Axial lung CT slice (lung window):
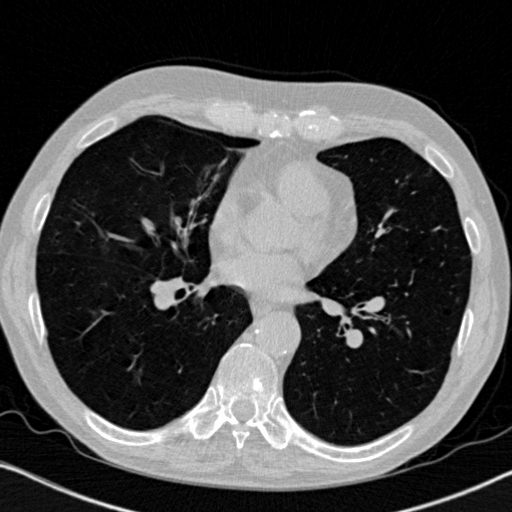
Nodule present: no